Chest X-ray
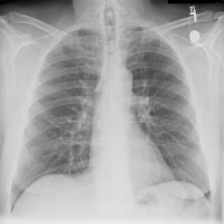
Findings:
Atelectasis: negative
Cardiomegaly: negative
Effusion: negative
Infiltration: negative
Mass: negative
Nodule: negative
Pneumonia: negative
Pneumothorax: negative
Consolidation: negative
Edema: negative
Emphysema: negative
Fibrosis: negative
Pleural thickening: negative
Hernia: negative